Interaction volume radius: 5 \u00c5
Interaction volume height: 30 \u00c5
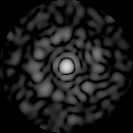
Disorder parameter: 0.8554